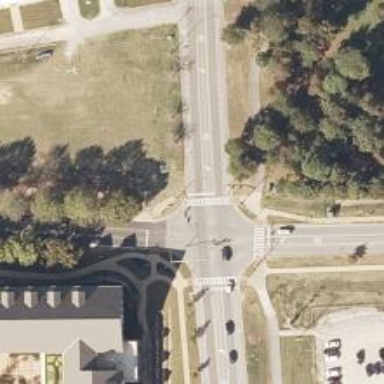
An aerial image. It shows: Asphalt footway with zebra crossing.